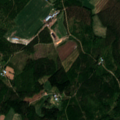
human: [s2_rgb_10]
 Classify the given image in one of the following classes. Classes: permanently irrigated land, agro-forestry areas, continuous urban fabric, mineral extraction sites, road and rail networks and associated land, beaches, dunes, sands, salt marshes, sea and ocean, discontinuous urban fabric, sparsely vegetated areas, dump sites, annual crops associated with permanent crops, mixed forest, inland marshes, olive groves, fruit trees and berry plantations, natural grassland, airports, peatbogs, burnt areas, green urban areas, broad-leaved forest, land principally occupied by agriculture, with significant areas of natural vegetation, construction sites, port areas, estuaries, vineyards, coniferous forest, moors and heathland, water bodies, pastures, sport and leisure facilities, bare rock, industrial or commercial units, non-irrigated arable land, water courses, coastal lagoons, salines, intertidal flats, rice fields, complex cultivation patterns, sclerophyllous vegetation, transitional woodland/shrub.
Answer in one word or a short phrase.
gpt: non-irrigated arable land, coniferous forest, mixed forest, transitional woodland/shrub